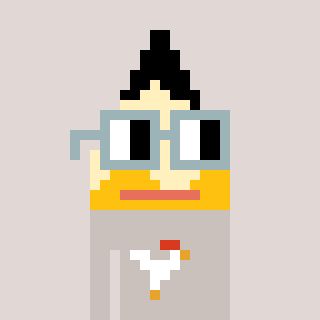
a pixel art character with square dark gray glasses, a pencil-shaped head and a foggrey-colored body on a warm background